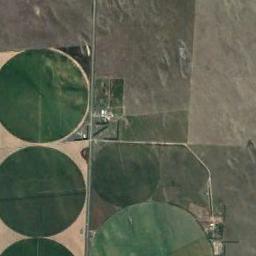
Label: circular_farmland